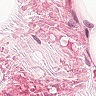
Metastatic tissue present: no